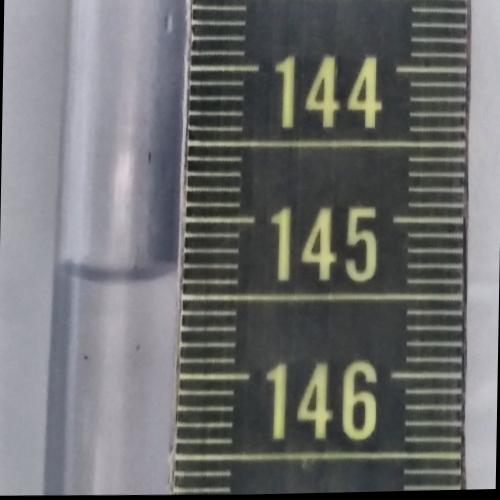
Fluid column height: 145.4 cm